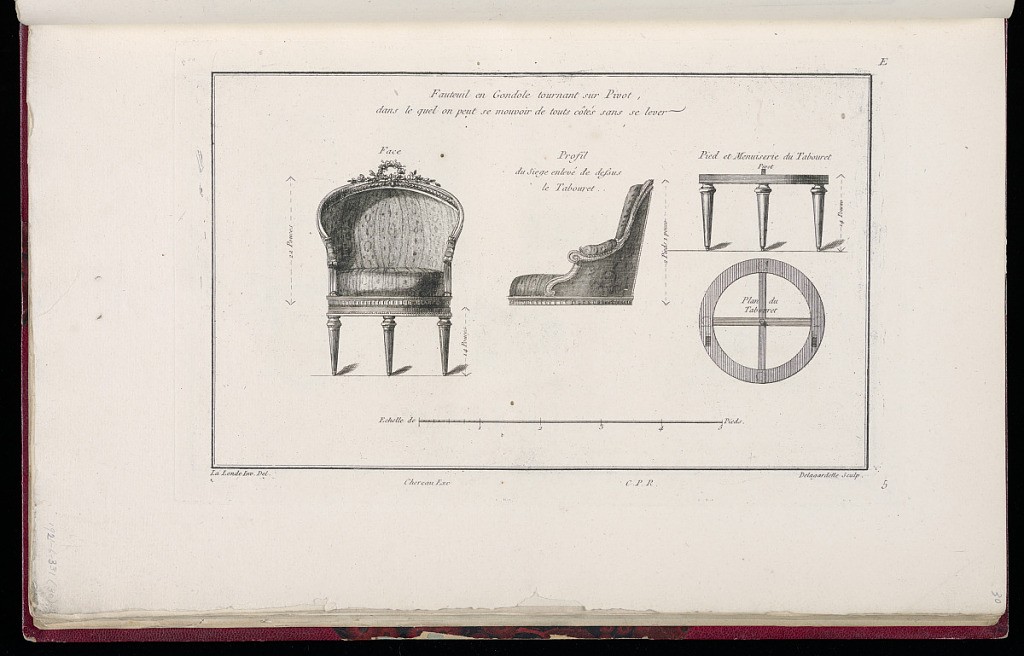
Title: Fauteuil en Gondole tournant sur Pivot
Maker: Richard de Lalonde, French, active 1780–96
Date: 1775-1788
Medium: Etching on off-white laid paper
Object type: Print
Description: Design for an armchair that can swivel on its base. The chair is covered in a striped and patterned textile and is decorated with carved ornament motifs including interlocking piastre, a wreath with laurel branches, fluting, and bead course. The plate is signed and numbered.